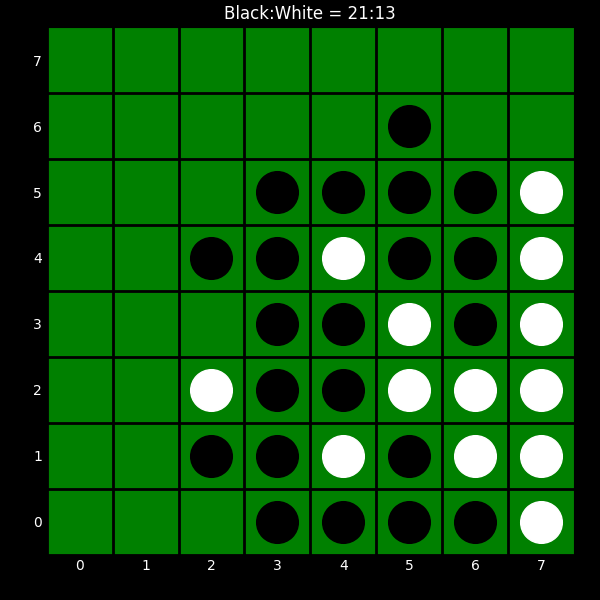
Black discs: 21
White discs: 13